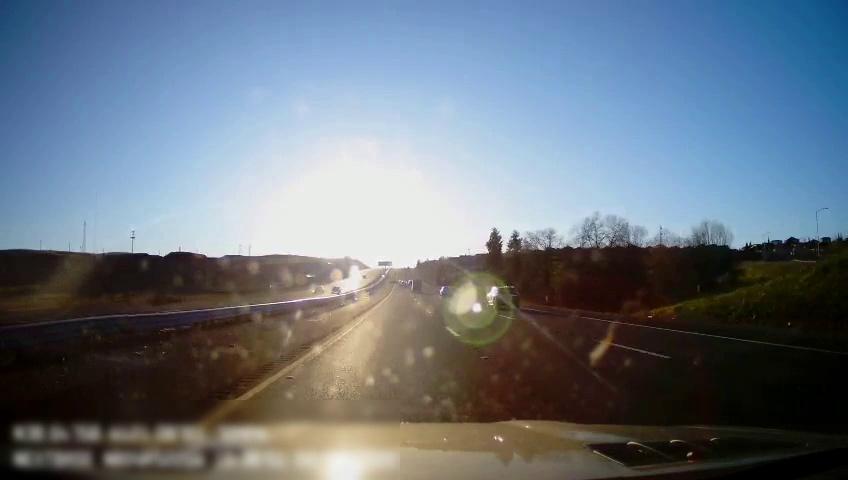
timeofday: Day
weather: Sunny
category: Drivable Space
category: Drivable Space
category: Vehicles | Car
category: Vehicles | Car
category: Vehicles | Truck
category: Lanes | Current Lane
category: Lanes | Current Lane
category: Lanes | Alternate Lane
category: Lanes | Alternate Lane